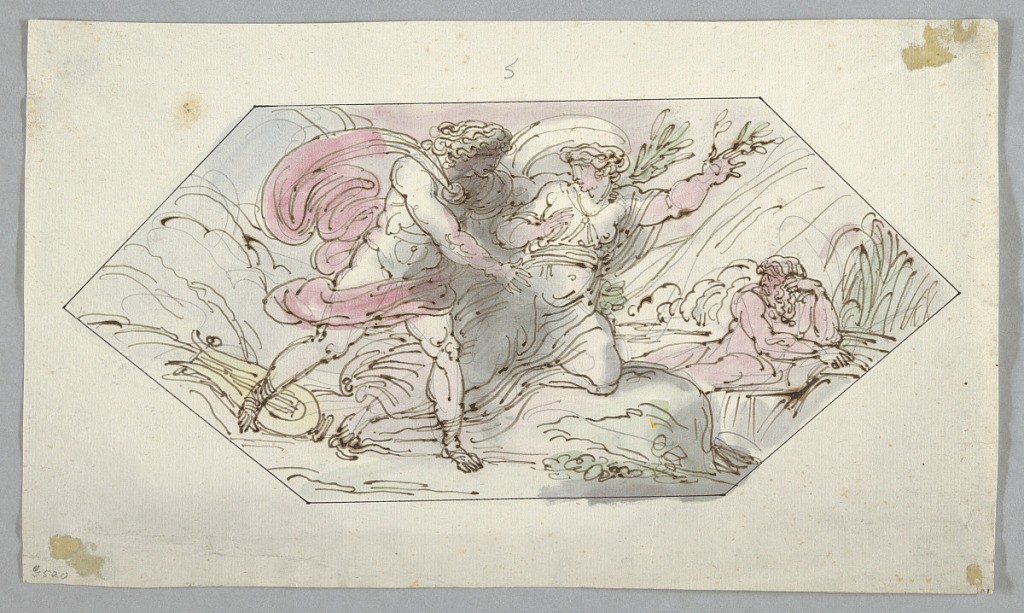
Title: Apollo and Daphne
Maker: Felice Giani, Italian, 1758–1823
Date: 1796–98
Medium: Pencil, pen and black ink, brush and watercolors on Paper.
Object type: Drawing
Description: Horizontal rectangle. Apollo reaches the nymph who, begins to be changed into a laurel tree. Her father Peneus is shown in the right middle plane. Caption: 5 in a hexagon above in black chalk. Calvina says: for the Teatro della Condordia, Jesi, Cavina Vol. II, P. 813, AI. 379